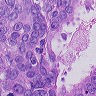
Metastatic tissue present: yes